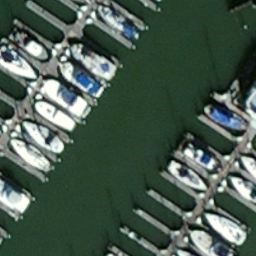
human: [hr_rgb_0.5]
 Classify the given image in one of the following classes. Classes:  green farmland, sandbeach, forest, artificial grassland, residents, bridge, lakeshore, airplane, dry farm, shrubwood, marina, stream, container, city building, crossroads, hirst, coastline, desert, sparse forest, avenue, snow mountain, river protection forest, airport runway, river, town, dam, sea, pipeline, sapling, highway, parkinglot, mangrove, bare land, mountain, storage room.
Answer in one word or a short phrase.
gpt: marina